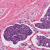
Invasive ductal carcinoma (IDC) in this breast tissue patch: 0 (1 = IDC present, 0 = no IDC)